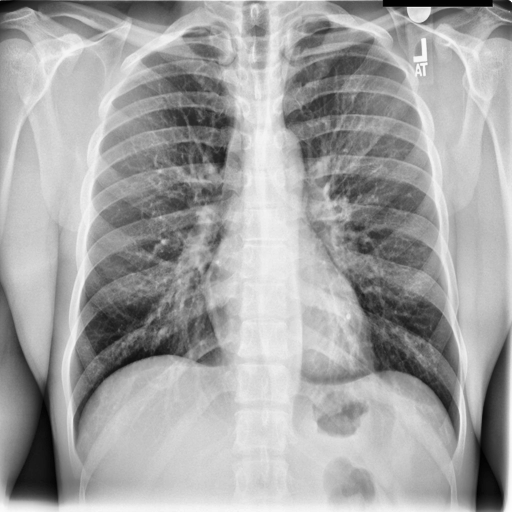
Finding: NORMAL